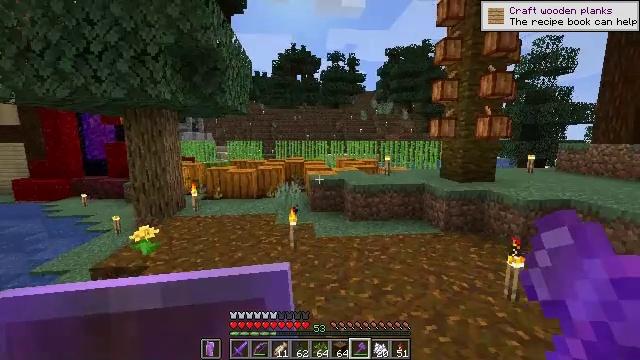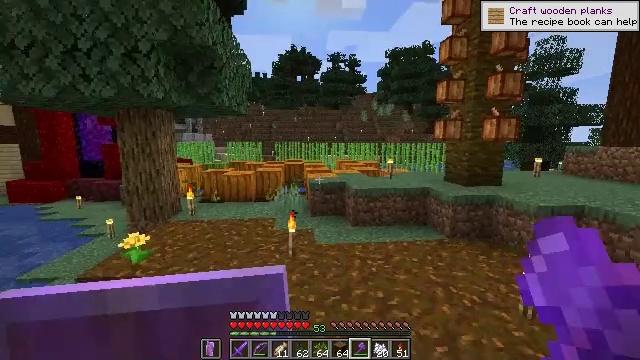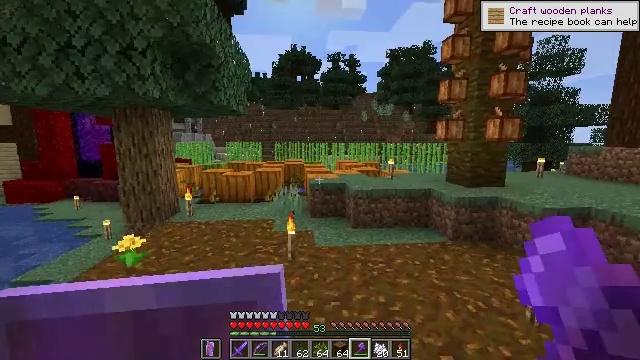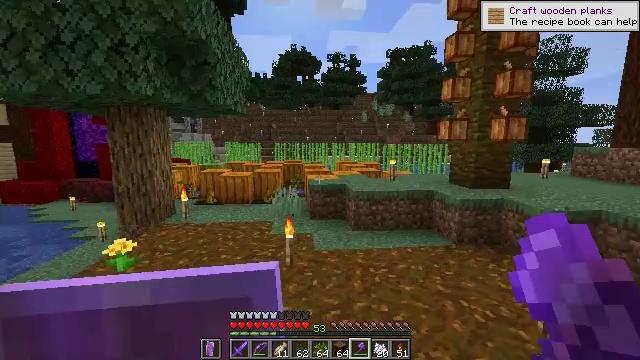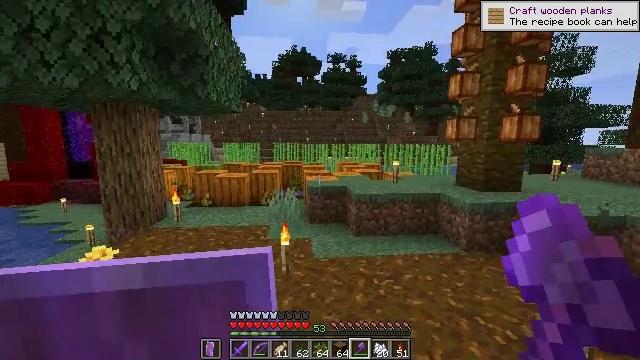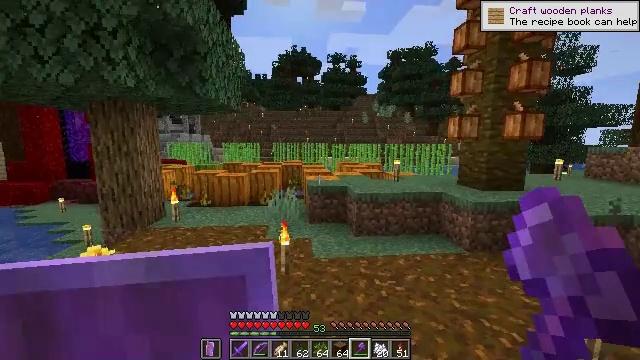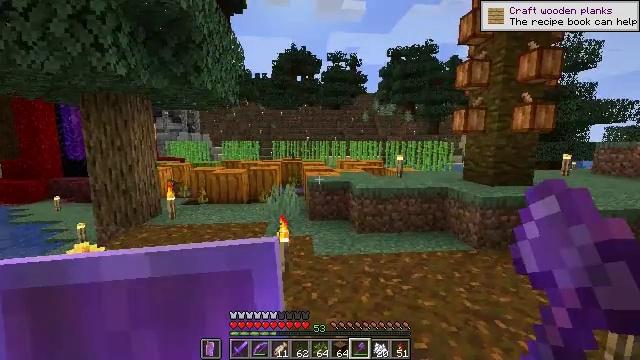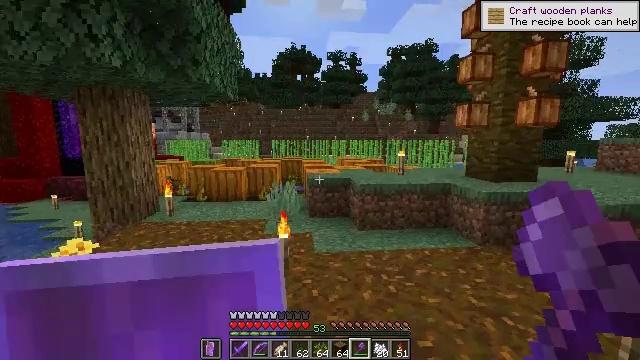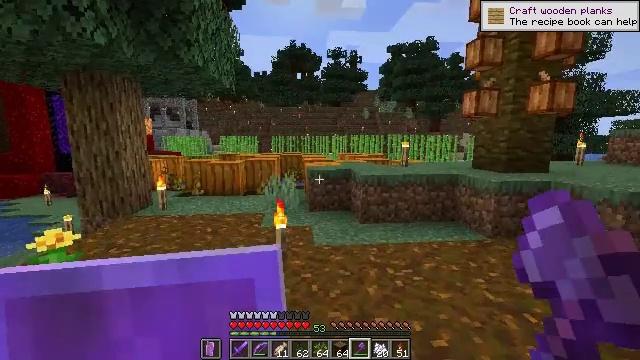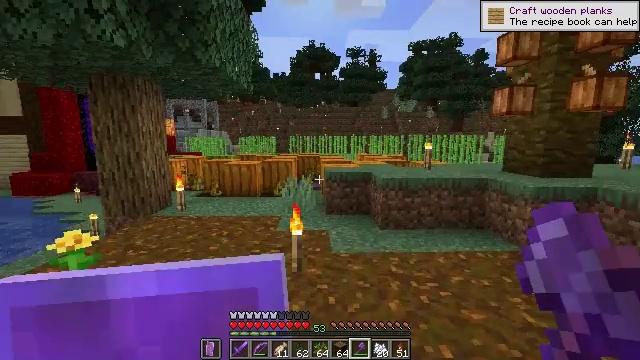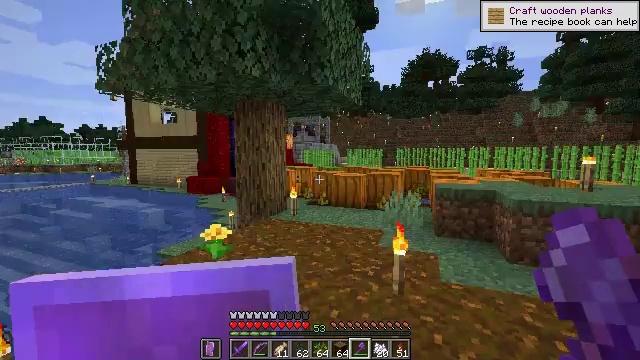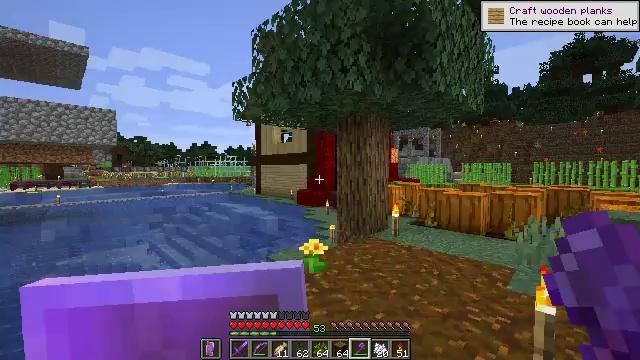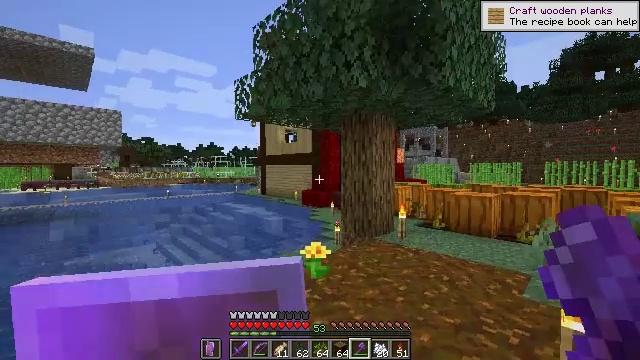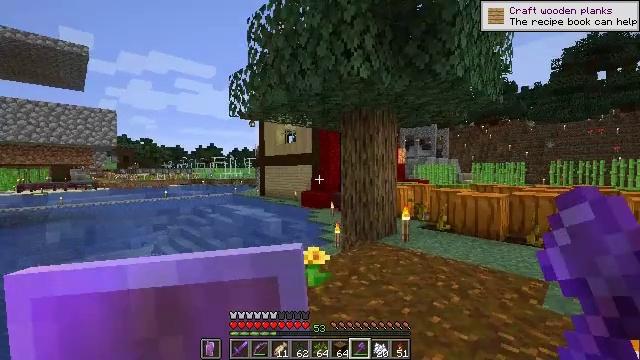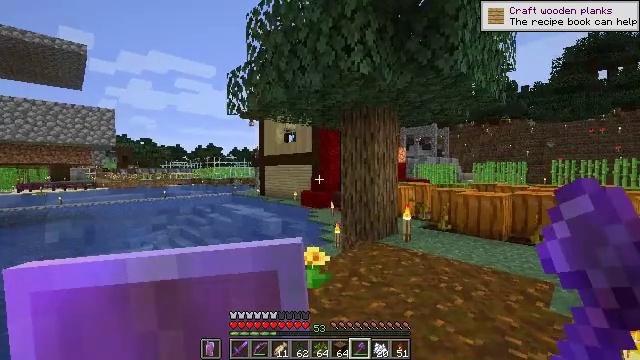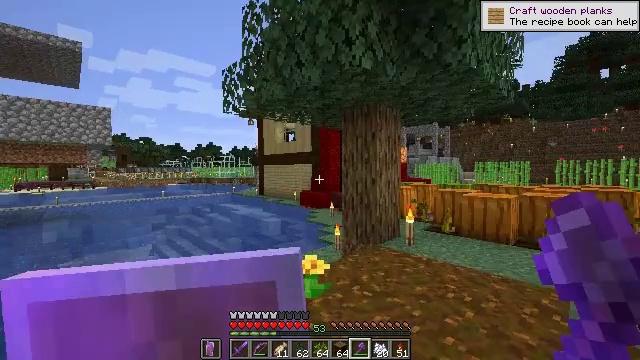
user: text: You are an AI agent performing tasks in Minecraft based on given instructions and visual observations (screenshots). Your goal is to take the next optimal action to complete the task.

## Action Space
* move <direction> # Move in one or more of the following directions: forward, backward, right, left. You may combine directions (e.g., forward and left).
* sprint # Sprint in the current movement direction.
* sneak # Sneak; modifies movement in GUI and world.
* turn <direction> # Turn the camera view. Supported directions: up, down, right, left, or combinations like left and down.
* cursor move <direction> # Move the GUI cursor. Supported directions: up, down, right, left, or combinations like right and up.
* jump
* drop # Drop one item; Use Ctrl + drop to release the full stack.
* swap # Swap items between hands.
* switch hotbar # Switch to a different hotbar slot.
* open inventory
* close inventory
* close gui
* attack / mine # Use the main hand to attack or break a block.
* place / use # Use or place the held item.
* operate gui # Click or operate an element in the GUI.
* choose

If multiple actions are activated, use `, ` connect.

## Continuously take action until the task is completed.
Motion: motion action
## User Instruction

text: Break the tree to get oak logs.
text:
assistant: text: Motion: move forward
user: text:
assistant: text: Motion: move forward
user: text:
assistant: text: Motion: move forward
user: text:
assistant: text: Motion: move forward
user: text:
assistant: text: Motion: move forward
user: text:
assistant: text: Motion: move forward
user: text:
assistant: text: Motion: move forward
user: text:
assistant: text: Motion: move forward
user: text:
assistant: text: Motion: move forward, turn left
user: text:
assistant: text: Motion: move forward, turn left and up
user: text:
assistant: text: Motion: move forward, turn left and up
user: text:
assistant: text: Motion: move forward, turn left
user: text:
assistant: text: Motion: move forward
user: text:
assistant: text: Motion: move forward
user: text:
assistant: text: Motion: move forward
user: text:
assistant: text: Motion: move forward
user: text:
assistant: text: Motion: move forward
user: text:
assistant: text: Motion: move forward
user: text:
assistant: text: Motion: move forward, turn right
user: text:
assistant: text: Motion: move forward, turn right
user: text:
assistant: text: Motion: move forward, turn right
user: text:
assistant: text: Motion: move forward
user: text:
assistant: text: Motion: move forward
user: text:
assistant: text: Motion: move forward
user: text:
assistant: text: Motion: move forward
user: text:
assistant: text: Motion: move forward
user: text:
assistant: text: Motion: move forward
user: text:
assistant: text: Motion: move forward
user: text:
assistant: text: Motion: move forward, turn left
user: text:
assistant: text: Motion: move forward